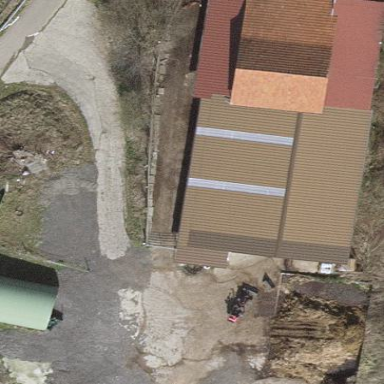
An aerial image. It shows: Farm building.